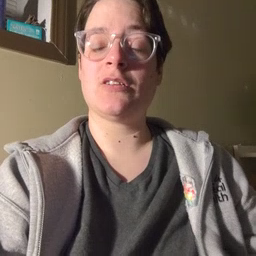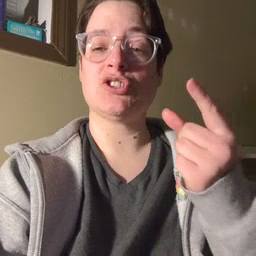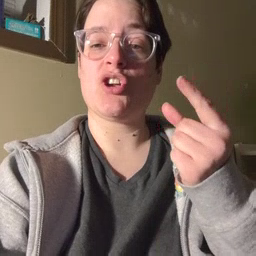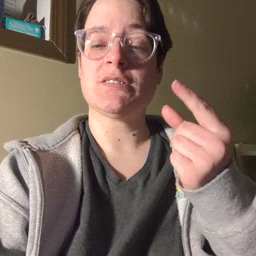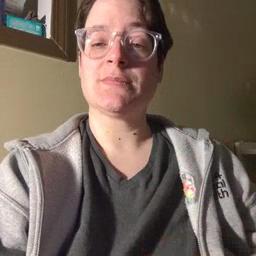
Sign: dog